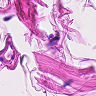
Metastatic tissue present: no